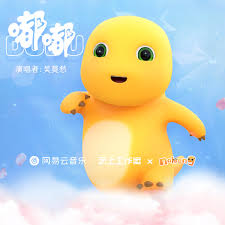
Label: nailong